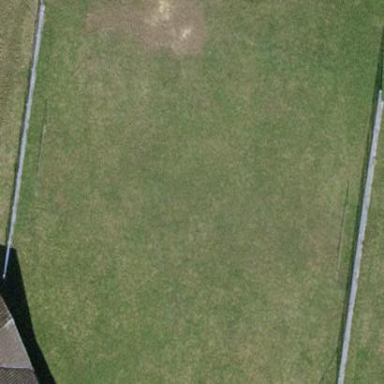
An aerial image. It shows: Soccer pitch with grass surface for leisure land.